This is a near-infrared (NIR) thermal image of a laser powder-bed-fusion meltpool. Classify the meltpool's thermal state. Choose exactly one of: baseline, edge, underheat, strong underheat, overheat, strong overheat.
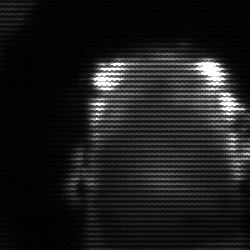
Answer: baseline